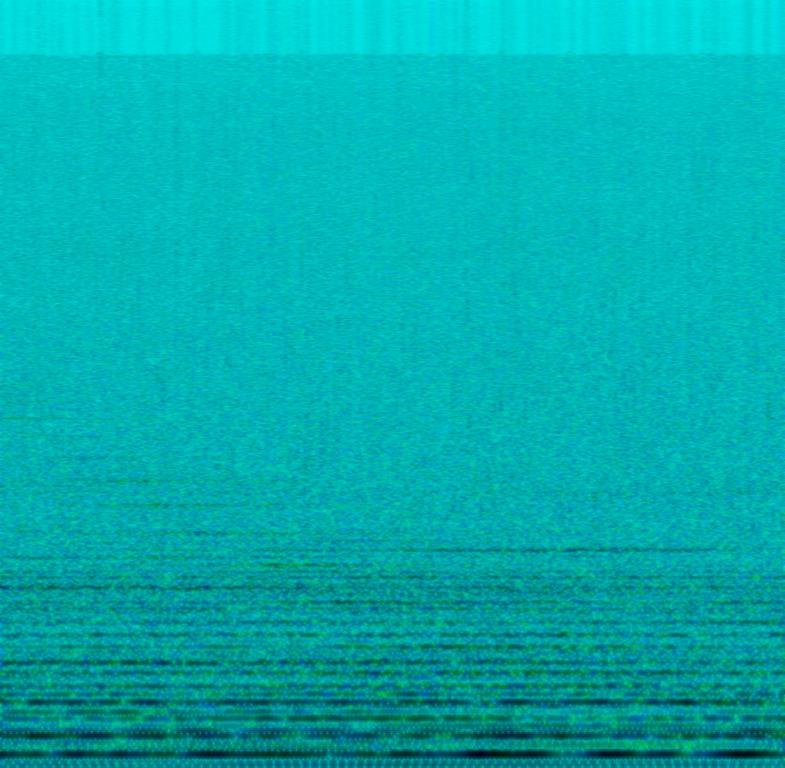
This is an ambient music piece. A low-to-mid range ambient synth is constantly holding a single note. There are moderate volume environmental sounds of a water stream and the singing of the birds. This is a very calming piece. This piece can be used in the background of meditation videos. It could also be used in scenery shots in documentaries.